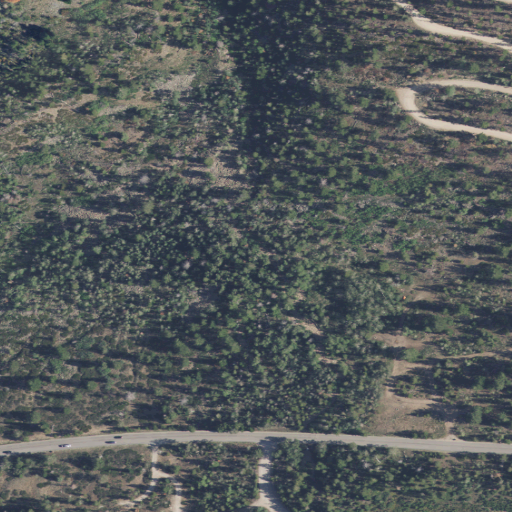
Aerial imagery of valley in Utah named Spring Canyon containing evergreen forest, deciduous forest, open development, mixed forest, low intensity development, and shrub